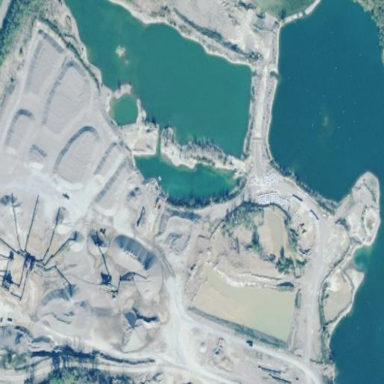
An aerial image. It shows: Quarry area.